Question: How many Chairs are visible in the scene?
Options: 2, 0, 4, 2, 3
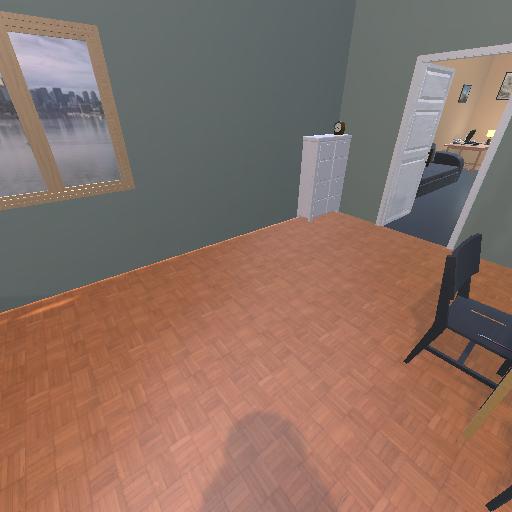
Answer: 2